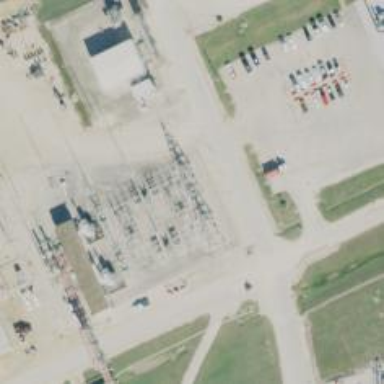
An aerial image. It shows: Switch used for power control.